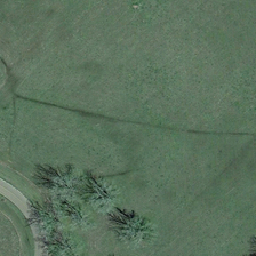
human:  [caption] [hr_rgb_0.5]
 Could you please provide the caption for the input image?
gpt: Grasslands are green, smooth and infinite.

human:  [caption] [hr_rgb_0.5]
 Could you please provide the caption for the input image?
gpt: Some trees are close to the green meadow.

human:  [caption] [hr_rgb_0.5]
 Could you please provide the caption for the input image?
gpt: Several trees are close to a green meadow.

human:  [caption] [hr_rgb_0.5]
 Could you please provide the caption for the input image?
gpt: a green line is in the middle of the meadow .

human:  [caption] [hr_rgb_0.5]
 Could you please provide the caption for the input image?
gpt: a green line is in the middle of the meadow .